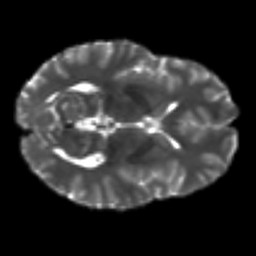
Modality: T2w
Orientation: axial
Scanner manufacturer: siemens
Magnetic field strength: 3 T
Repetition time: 9.6 s
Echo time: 0.077 s